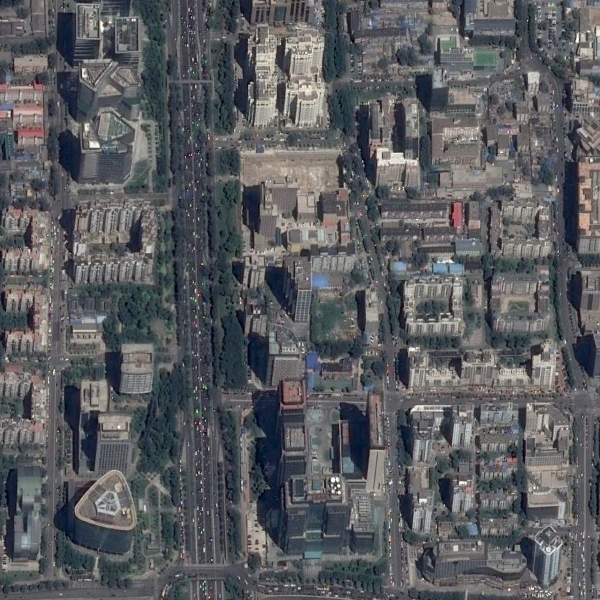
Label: Commercial